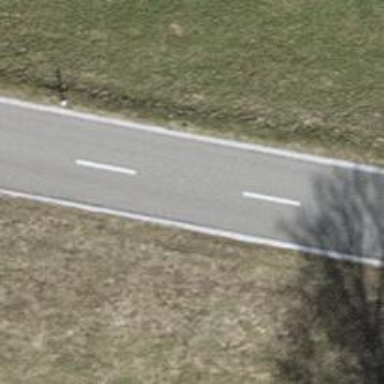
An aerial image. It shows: Tertiary road with asphalt surface.